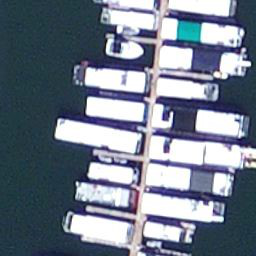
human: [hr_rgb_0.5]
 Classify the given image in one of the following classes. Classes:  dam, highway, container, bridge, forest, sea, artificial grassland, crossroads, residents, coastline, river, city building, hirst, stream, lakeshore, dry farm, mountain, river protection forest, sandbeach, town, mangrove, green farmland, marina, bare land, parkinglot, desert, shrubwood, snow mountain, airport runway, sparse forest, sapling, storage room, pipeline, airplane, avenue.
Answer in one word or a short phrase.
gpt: marina